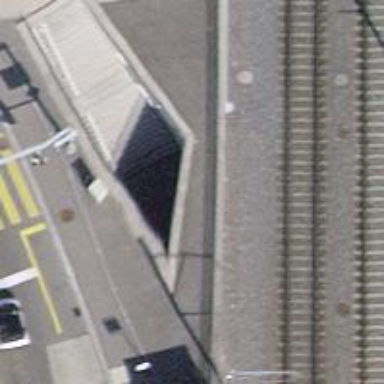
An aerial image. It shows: Steps with asphalt surface and ramp.